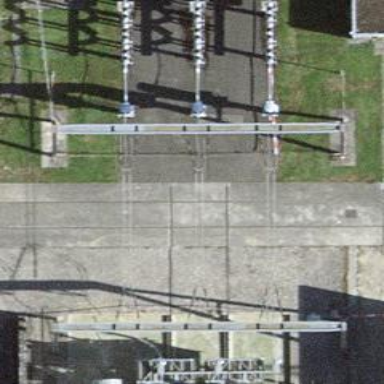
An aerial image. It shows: Insulator used in power systems.